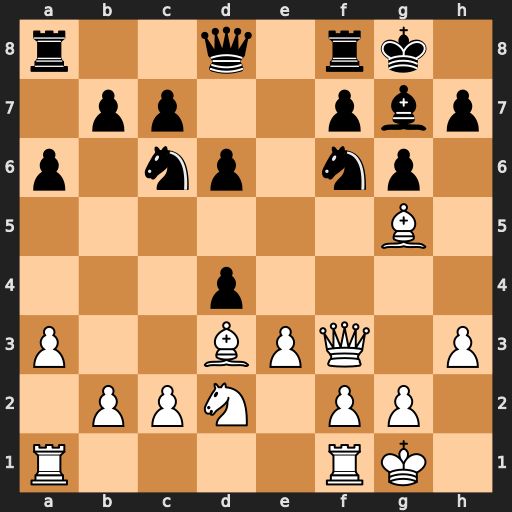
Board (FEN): r2q1rk1/1pp2pbp/p1np1np1/6B1/3p4/P2BPQ1P/1PPN1PP1/R4RK1
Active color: w
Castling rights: -
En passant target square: -
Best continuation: Ne4 Nxe4 Bxd8